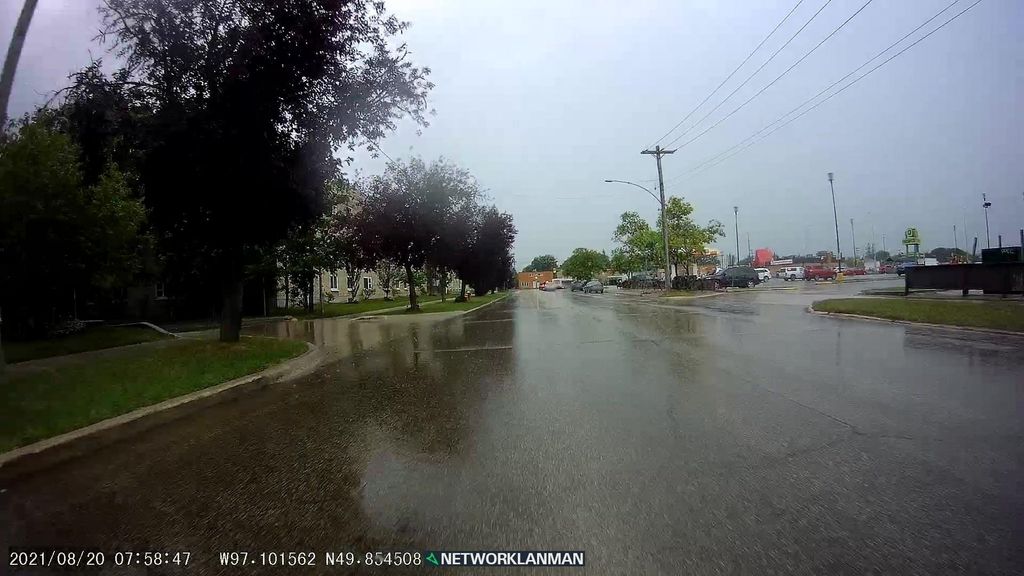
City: winnipeg